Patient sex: M
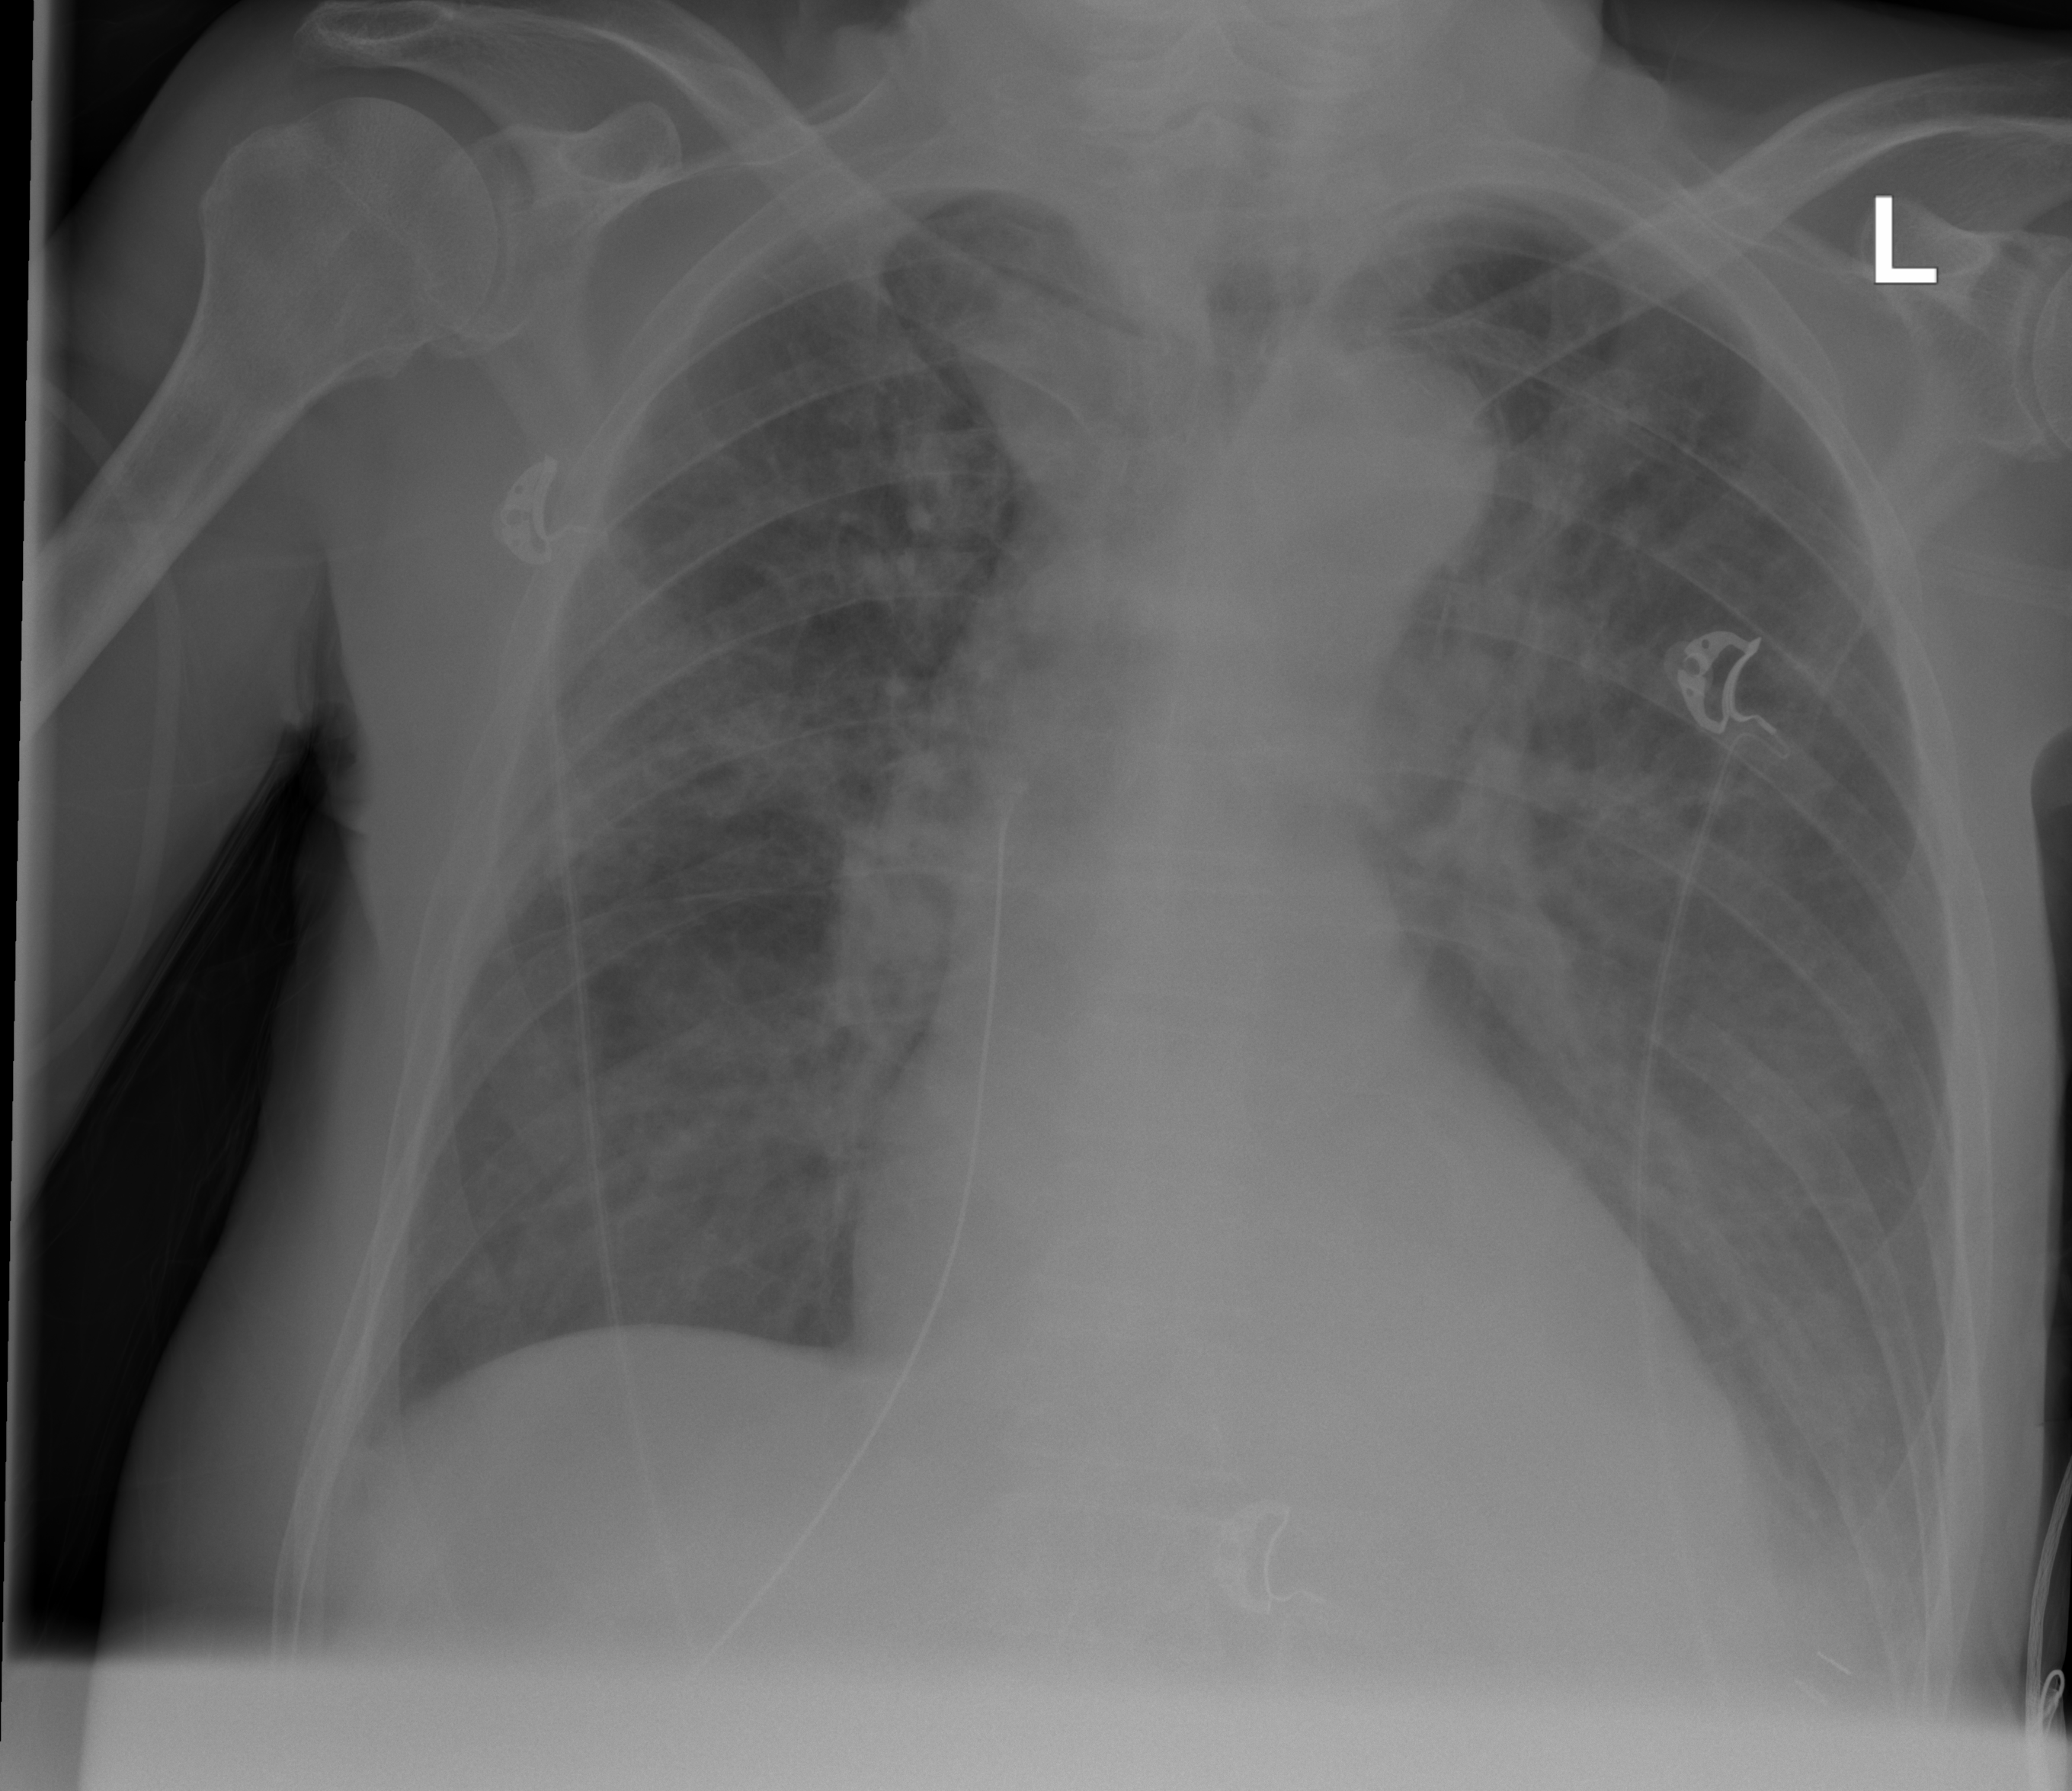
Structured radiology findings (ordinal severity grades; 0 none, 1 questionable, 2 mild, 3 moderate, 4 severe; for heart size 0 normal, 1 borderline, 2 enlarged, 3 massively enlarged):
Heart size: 2
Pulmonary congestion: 2
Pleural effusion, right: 0
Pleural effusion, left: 2
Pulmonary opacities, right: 2
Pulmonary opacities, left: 2
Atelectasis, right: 2
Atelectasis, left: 2